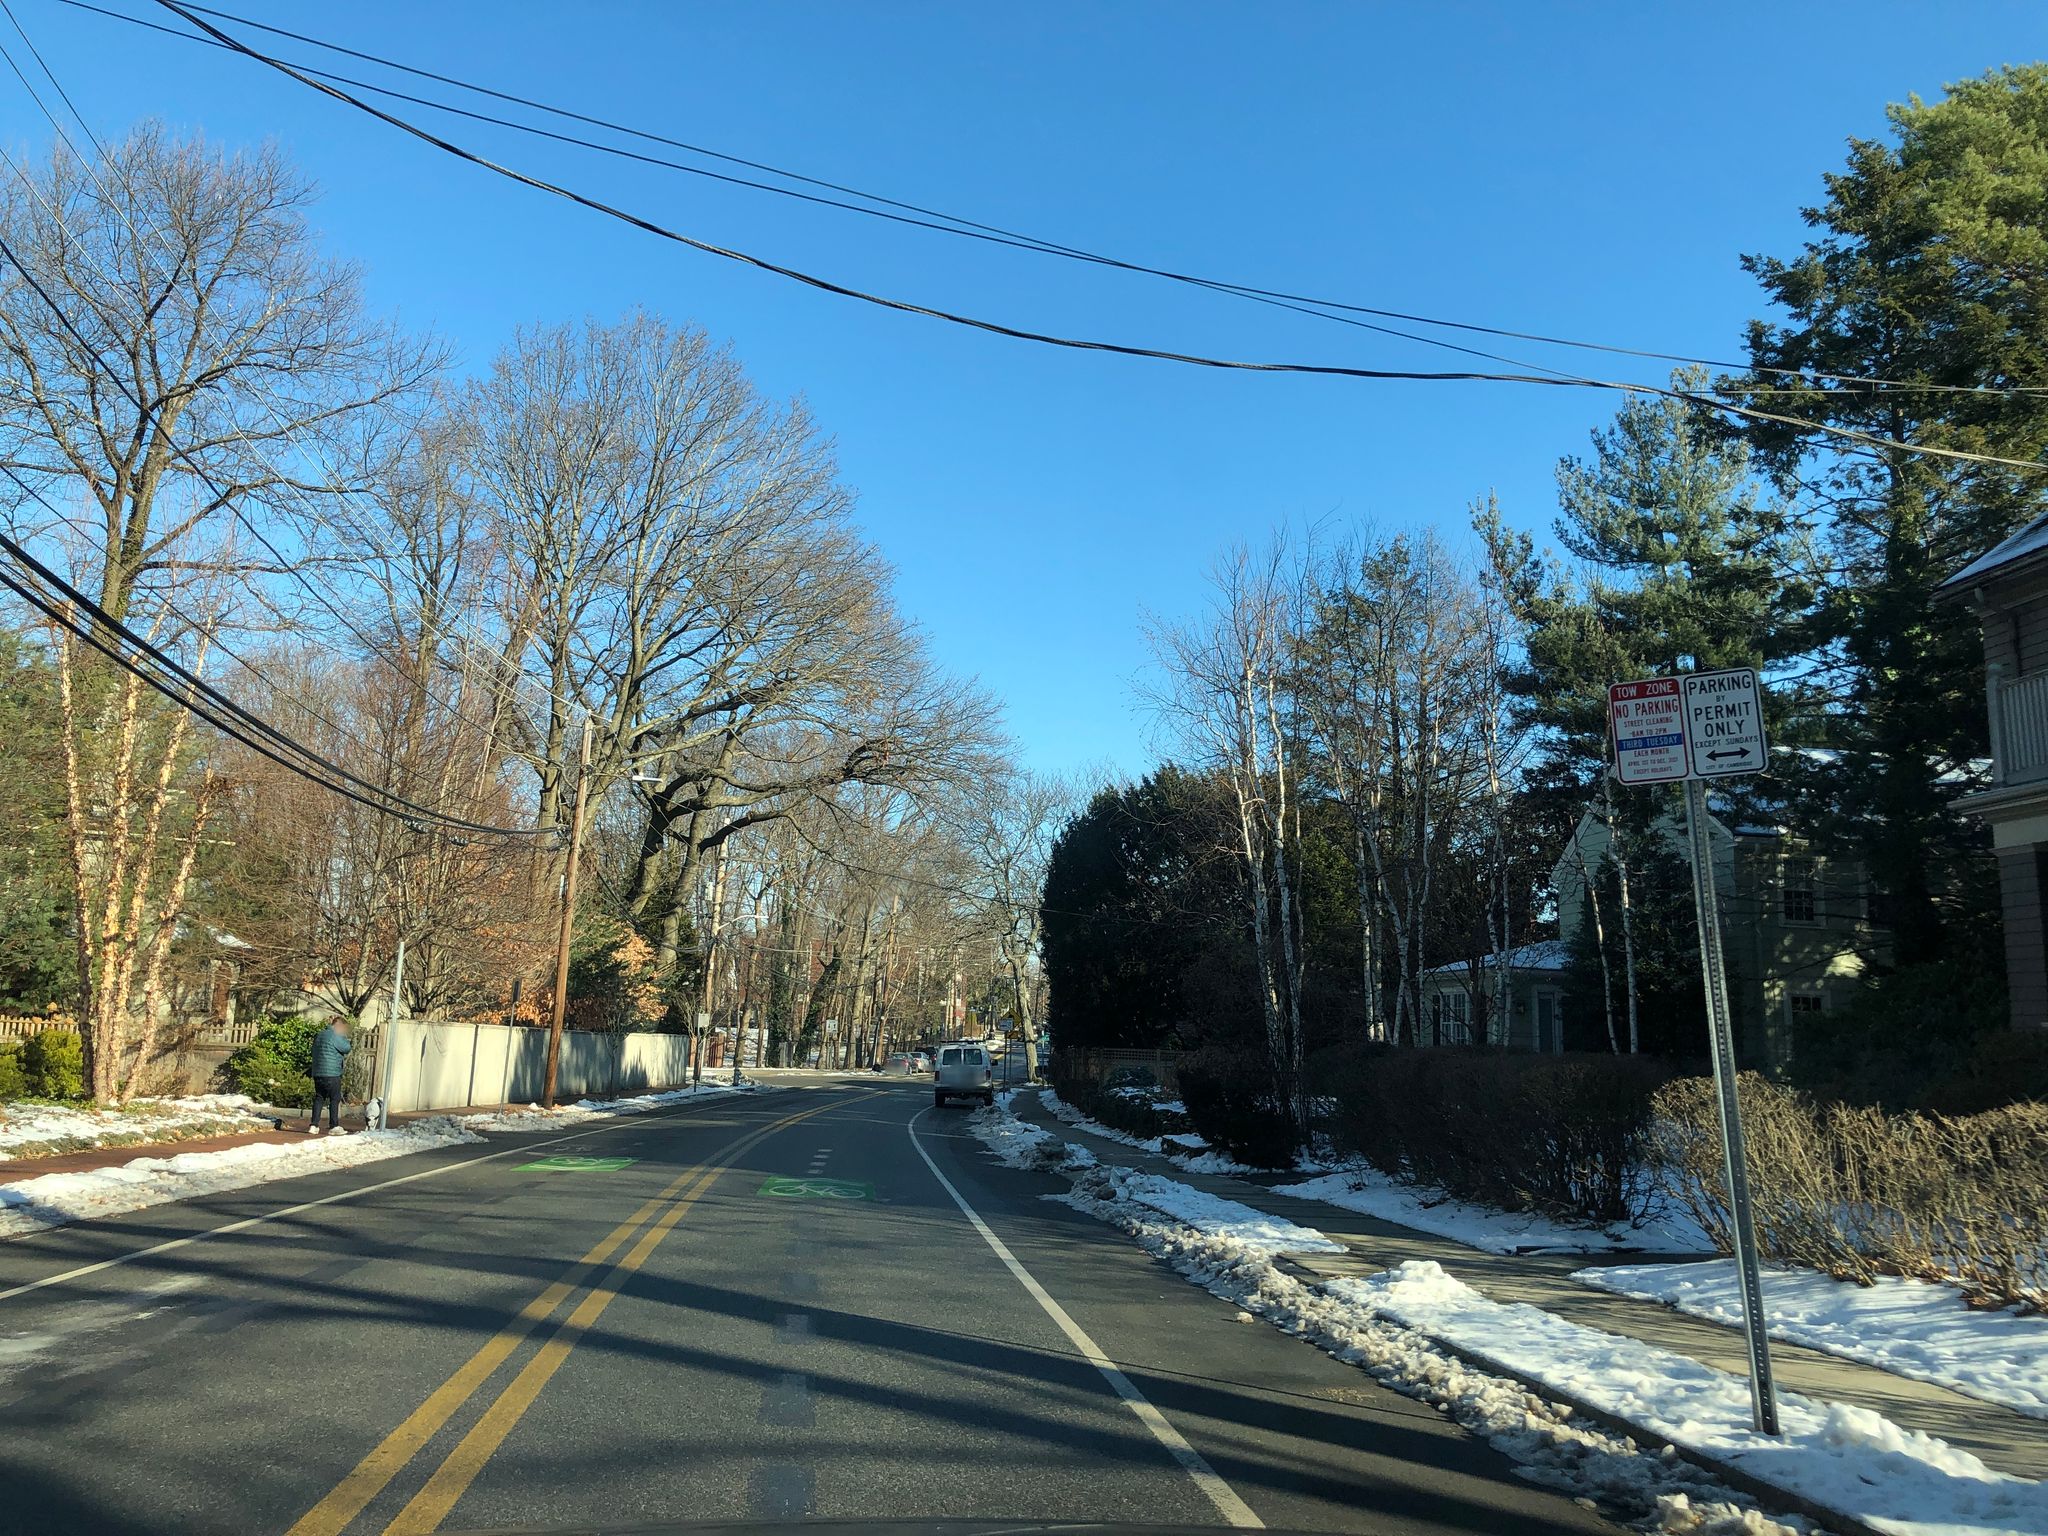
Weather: snowy
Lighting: day
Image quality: good
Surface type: driving surface
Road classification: residential
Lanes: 2
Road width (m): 10.4, 11.6
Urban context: urban centre
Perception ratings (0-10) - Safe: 7.56, Lively: 6.89, Beautiful: 7.7, Boring: 2.09, Depressing: 2.83, Wealthy: 6.56